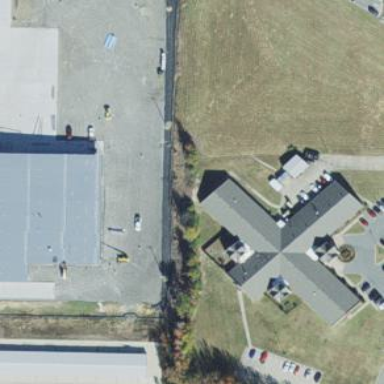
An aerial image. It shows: Nursing home building.